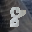
Label: 8